Question: I'm trying to combine Bootstrap 3 and Primefaces 4. I've tried to add
'''
styleClass="table table-striped table-bordered table-condensed"
'''
to a PrimeFaces . These classes are not added to the html table-element, and hence it doesn't get "Bootstrapped". They are added to a surronding div.

I've tried the Primefaces Bootstrap theme, it is not very responsive.
I would be happy if anyone could provide me with a simple way to get these classes to the element... Can you?
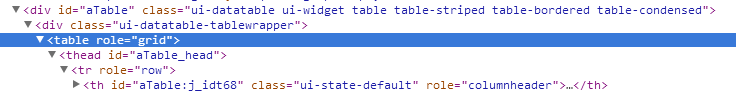
Answer: As you can see Primefaces generates its components based on it own rules. So it can have its own outer and inner elements.
Try using 'tableStyleClass="..."'